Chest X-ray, AP view. Patient: 30 years old, sex F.
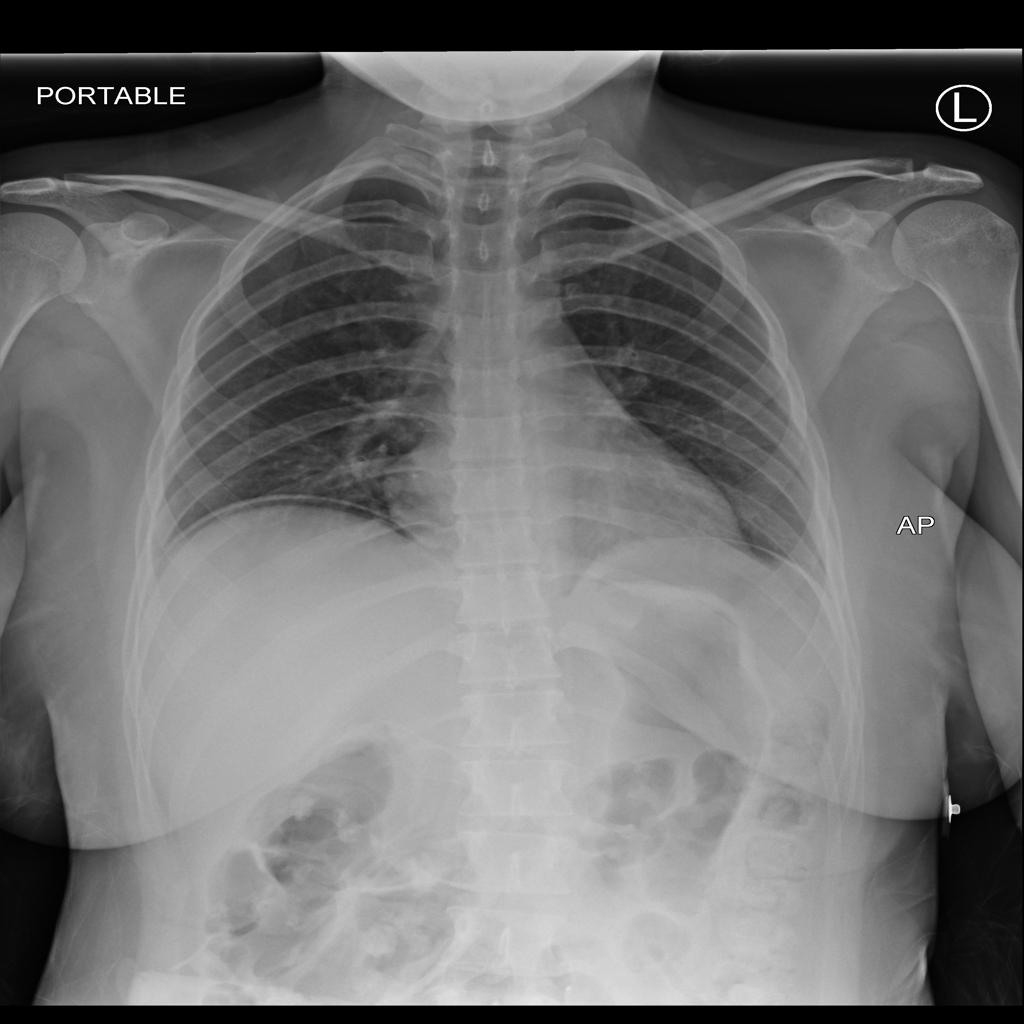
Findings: No Finding